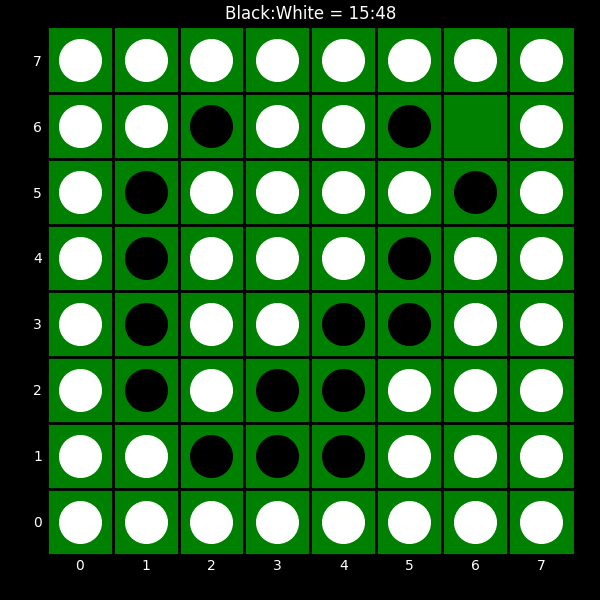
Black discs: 15
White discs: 48